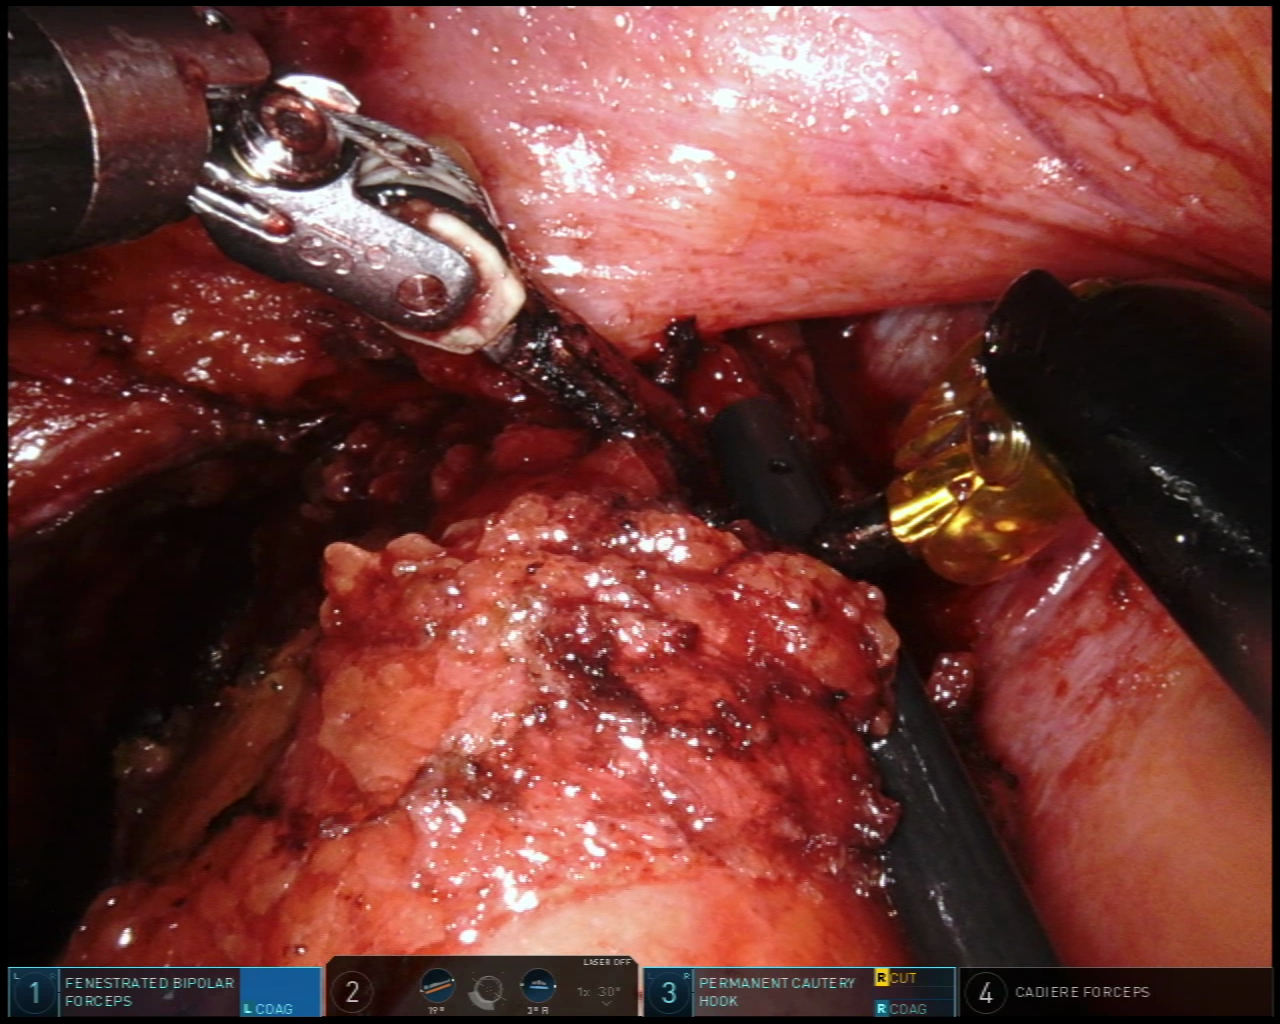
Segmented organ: vesicular_glands
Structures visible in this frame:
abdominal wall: no
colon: no
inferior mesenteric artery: no
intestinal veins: no
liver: no
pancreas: no
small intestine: no
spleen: no
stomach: no
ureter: no
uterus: no
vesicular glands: yes